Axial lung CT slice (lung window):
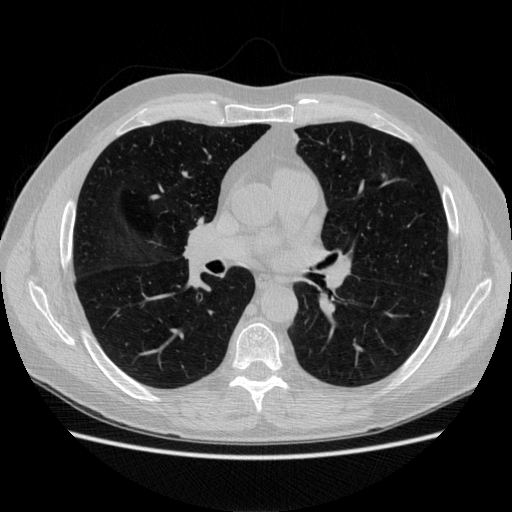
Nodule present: no